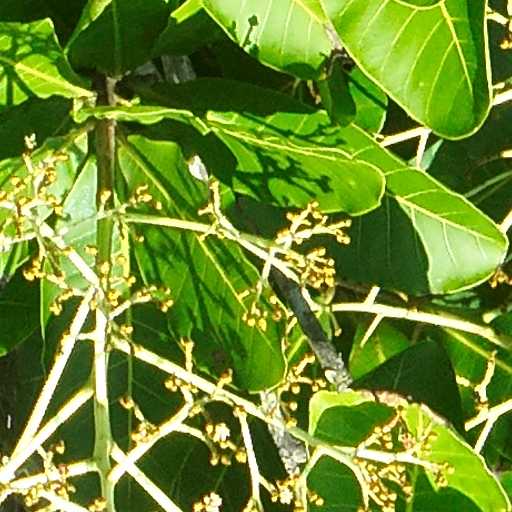
Species: Anacardium excelsum
GBIF accepted scientific name: Anacardium excelsum
Crown area (m\u00b2): 295.328